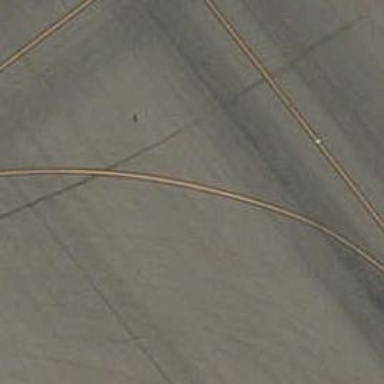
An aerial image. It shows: Image of taxiway at airport.